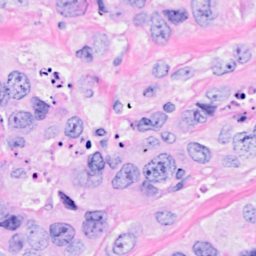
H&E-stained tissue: Breast